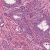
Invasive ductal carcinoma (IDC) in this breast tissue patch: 0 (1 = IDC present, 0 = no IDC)